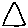
Label: triangle